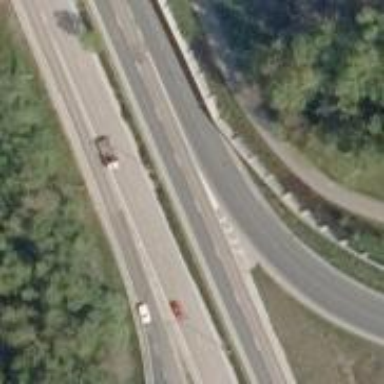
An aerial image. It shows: Asphalt trunk highway.